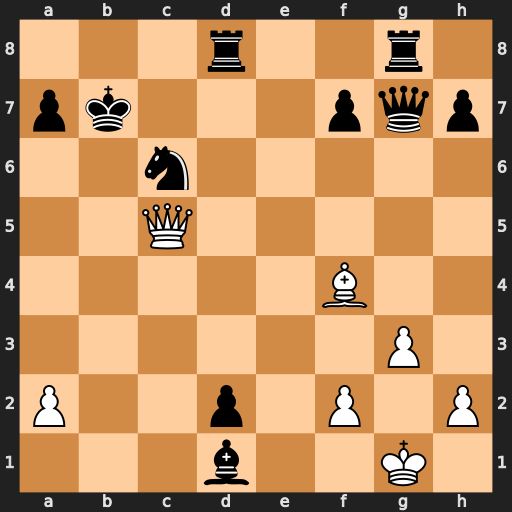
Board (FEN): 3r2r1/pk3pqp/2n5/2Q5/5B2/6P1/P2p1P1P/3b2K1
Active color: w
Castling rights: -
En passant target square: -
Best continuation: Qb5+ Kc8 Qxc6#